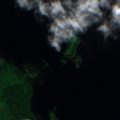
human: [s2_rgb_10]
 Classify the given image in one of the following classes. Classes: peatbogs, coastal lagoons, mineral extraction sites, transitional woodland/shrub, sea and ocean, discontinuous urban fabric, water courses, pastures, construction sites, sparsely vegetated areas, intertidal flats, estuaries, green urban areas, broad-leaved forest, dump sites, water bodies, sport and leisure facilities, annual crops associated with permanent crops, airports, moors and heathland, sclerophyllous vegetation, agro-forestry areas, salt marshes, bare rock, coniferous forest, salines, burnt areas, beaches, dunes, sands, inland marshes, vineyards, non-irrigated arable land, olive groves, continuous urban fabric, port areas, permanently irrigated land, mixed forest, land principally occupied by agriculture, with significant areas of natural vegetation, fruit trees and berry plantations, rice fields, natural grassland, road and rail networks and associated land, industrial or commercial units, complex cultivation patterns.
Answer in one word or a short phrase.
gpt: land principally occupied by agriculture, with significant areas of natural vegetation, mixed forest, water bodies